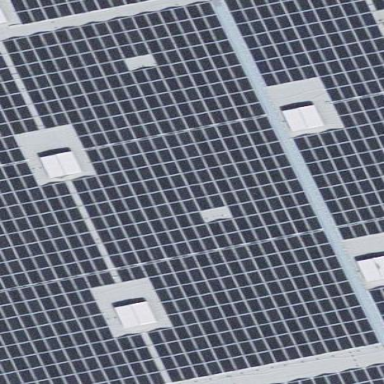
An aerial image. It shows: Solar power generator.